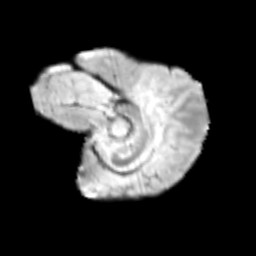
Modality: T2w
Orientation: sagittal
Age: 11
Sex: male
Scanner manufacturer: siemens
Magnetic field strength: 3 T
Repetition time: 3.8 s
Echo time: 0.07 s